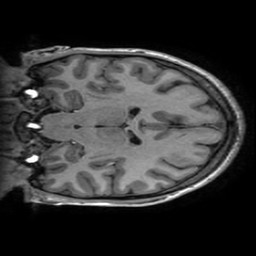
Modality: T1w
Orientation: coronal
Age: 30
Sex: female
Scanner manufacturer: ge
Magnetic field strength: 3 T
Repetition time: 0.00724 s
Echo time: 0.0027 s